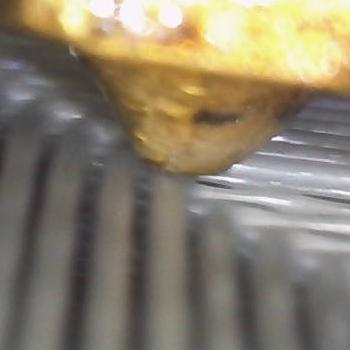
Flow rate: 100%